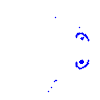
Particle: electron